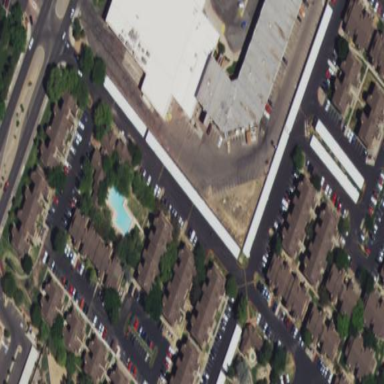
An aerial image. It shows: Shelter building designated for parking.